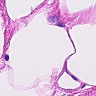
Metastatic tissue present: no